Field crop: tomato
Growth stage: 1
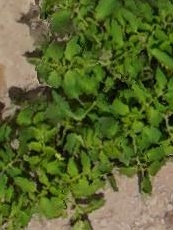
Species: tomato